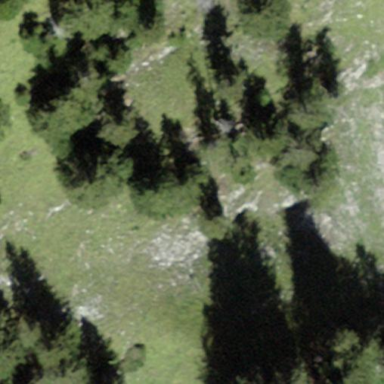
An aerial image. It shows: Forest area.